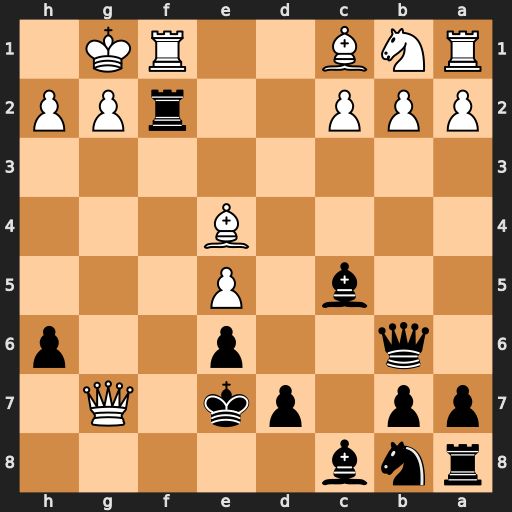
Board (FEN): rnb5/pp1pk1Q1/1q2p2p/2b1P3/4B3/8/PPP2rPP/RNB2RK1
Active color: b
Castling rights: -
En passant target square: -
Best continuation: Rf7+ Kh1 Rxg7